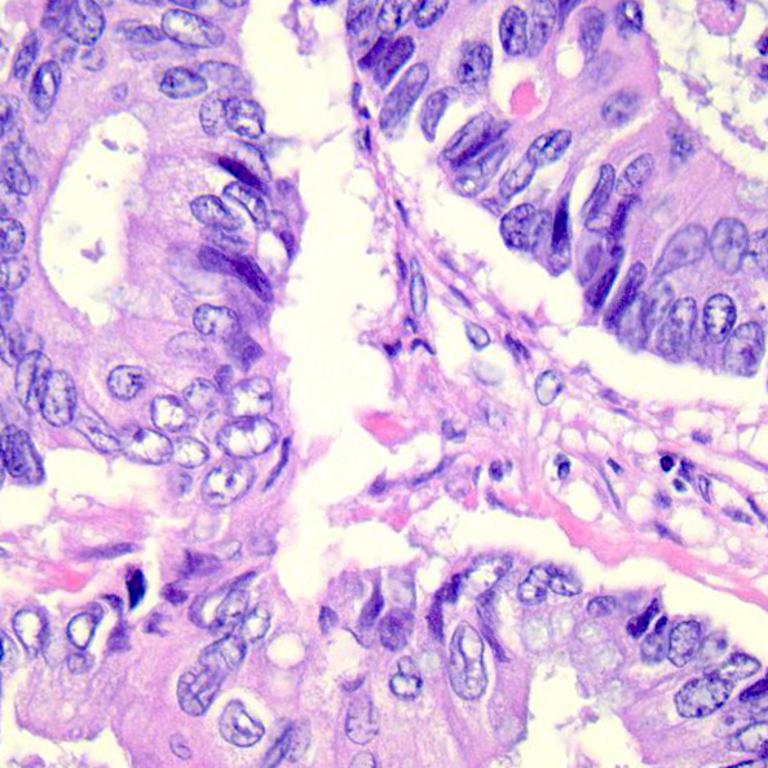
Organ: colon
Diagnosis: adenocarcinomas